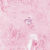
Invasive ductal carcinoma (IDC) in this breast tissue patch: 0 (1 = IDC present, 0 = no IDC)